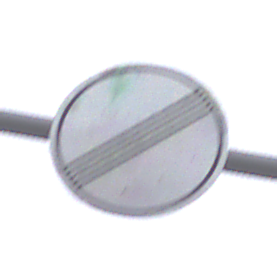
Verkehrszeichen: EndeSaemtlicherBegrenzungen
Umgebung: Outdoor, Suburban
Tageszeit: Midday
Wetter: Overcast
Licht: Natural
Jahreszeit: NotSpecified
Kontrast: LowContrast